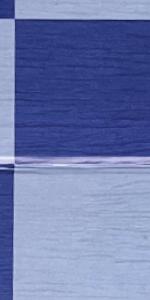
Label: Empty